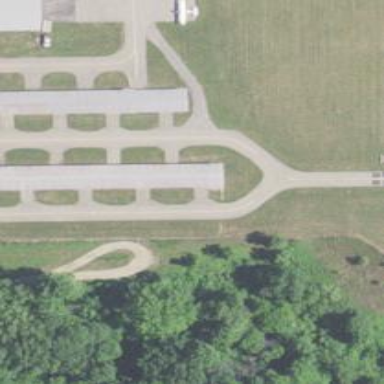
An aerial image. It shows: Image of taxiway at airport.